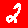
Digit: 2